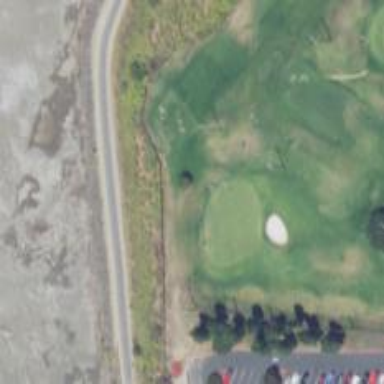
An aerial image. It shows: View of golf hole.